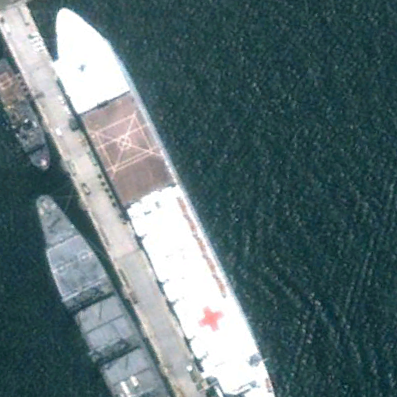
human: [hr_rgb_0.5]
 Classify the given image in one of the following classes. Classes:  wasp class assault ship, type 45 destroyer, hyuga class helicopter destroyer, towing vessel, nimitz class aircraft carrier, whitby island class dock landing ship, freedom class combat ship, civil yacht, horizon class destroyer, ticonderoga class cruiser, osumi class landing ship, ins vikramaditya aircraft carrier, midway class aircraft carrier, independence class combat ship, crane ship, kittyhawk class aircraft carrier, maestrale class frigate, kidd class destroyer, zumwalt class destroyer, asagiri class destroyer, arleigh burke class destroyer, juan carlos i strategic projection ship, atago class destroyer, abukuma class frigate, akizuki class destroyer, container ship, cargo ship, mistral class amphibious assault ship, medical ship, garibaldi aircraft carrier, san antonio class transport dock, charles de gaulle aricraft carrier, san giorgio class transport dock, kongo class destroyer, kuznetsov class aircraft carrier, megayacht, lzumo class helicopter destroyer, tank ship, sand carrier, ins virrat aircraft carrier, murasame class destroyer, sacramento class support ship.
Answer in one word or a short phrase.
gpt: Medical ship